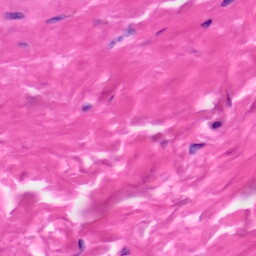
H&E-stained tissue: Skin